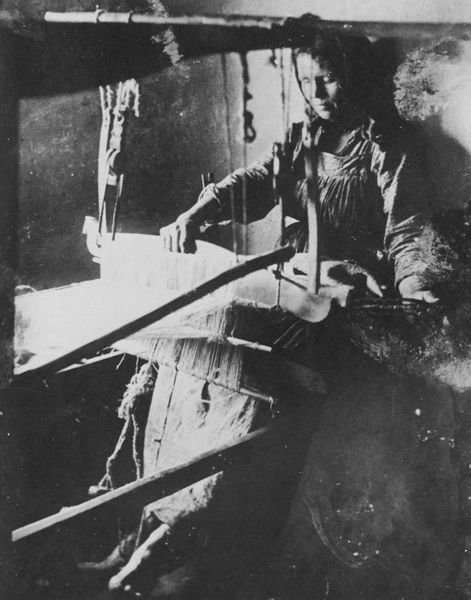
Titel: Frau am Webstuhl
Künstler: Russischer Photograph
Standort: Paris
Institution: Bibliothèque Nationale.
Schlagwörter: hand, weiß, sitzen, finger, frau, grau, holz, kleid, schwarz, tuch, haube, alt, wand, faru, kleidung, hände, gewand, stoff, stoffe, arbeit, kopfbedeckung, arbeiten, female, handarbeit, kopftuch, nähen, faden, foto, fotografie, maschine, tracht, industrialisierung, fäden, fotographie, garn, weben, photo, weber, webstuhl, schiffchen, produktion, zwirn, webrahmen, arbeitskleidung, tuchherstellung, weberin, loom, weaver